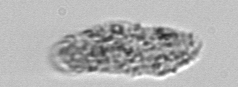
Label: fecal_pellet